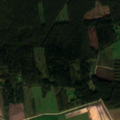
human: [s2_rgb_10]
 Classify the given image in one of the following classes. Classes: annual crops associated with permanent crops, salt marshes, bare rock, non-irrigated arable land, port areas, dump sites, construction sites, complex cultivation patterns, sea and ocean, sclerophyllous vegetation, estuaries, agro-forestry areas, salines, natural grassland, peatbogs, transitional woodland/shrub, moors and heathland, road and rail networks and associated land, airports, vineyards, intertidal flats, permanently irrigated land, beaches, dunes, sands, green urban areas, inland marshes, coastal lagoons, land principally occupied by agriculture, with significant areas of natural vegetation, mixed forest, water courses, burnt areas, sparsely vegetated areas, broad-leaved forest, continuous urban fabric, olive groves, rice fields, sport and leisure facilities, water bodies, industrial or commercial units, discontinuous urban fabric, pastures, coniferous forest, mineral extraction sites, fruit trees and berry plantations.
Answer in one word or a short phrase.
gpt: non-irrigated arable land, coniferous forest, mixed forest